Aerial crown-view tile of a tropical tree (Barro Colorado Island, Panama), acquired 20241112:
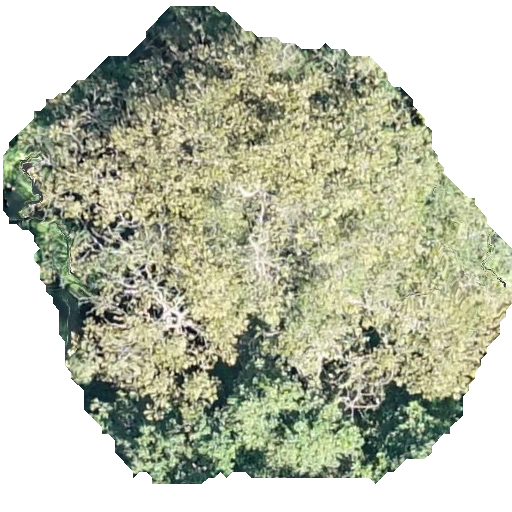
Species: Dipteryx oleifera
GBIF accepted scientific name: Dipteryx oleifera
Crown area: 270.567 m²